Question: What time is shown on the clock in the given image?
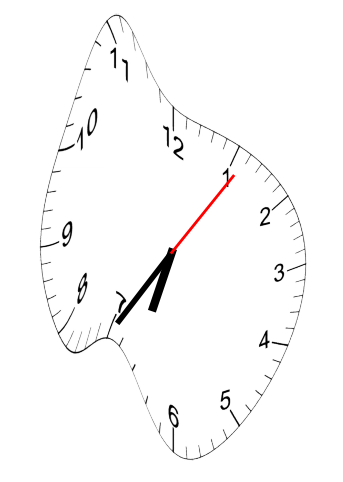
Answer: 06:35:06